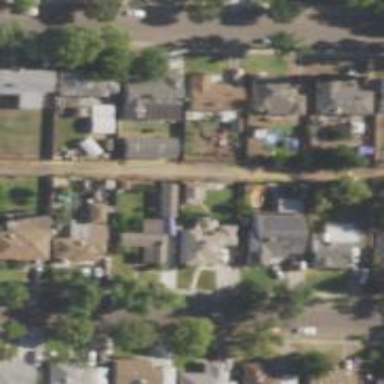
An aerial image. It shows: Alley classified as service road.